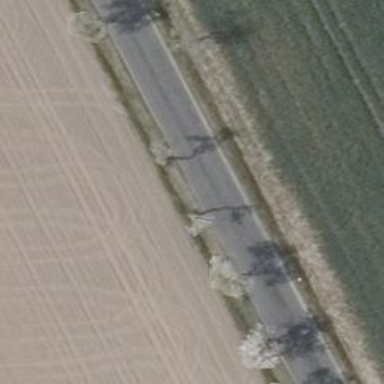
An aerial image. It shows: Deciduous broadleaved tree.